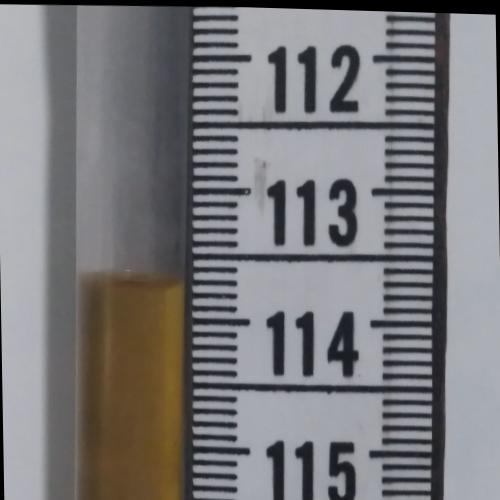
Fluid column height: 113.7 cm